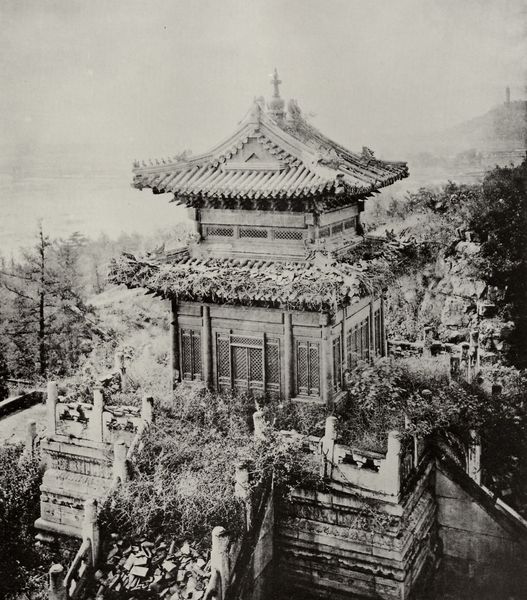
Titel: Kostbarer Wolkenpavillion, Langlebigkeitshügel, altes Sommerschloss
Künstler: John Thomson
Schlagwörter: baum, berg, himmel, laub, weiß, wolken, bäume, landschaft, fenster, geschwungen, holz, schwarz, stroh, säulen, dach, gebäude, haus, park, weg, architektur, sockel, stein, hügel, natur, brücke, sträucher, wege, pflanzen, wald, turm, garten, balkon, japan, gebirge, dächer, giebel, nebel, vogelperspektive, treppe, treppen, trümmer, old, aufgang, geländer, hoch, pfosten, foto, fotografie, panorama, photographie, eingang, zugang, kreuz, asien, schwarzweiss, asiatisch, fichte, tanne, photo, chinesisch, china, skulpturen, bewachsen, sad, urwald, zerstört, tempel, pavillon, heilig, pagode, quadrat, indonesien, geschoss, bewuchs, zerfallen, minarette, zugänge, schwraz, verwildert, chinaturm, chinesischer turm, teehaus, exotic, vietnam, blustrade, vierseitig, distant, taiwan, secluded, paviloon, exposed, gone, old movie